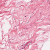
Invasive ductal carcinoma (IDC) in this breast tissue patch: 0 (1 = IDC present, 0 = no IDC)